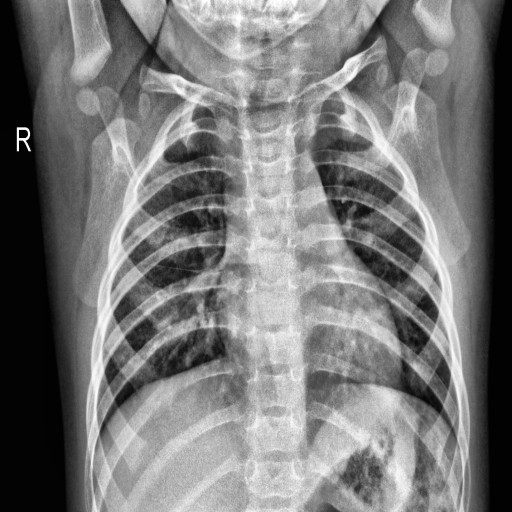
Finding: NORMAL